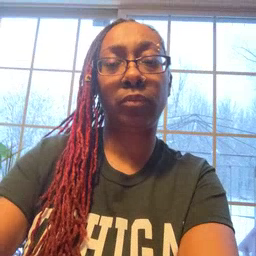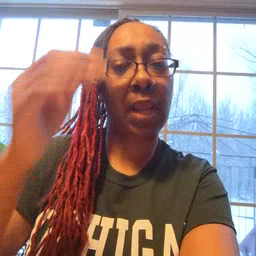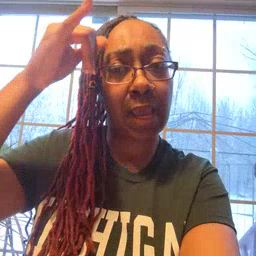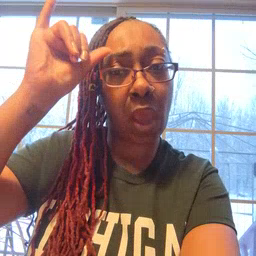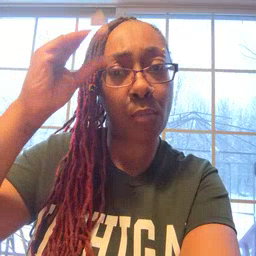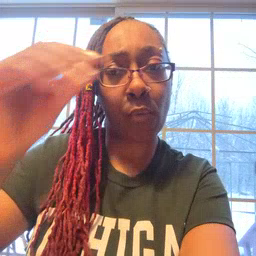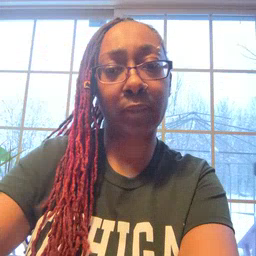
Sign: cowboy